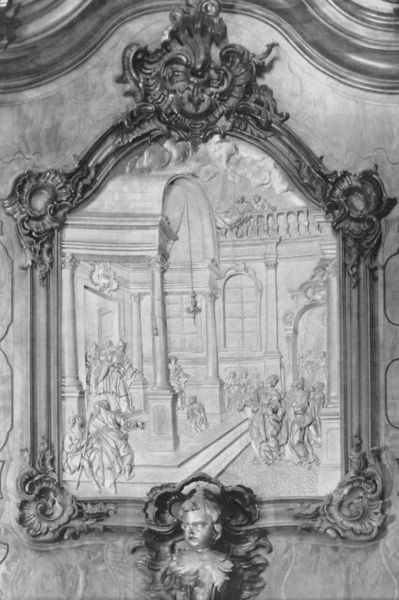
Titel: Zwiefalten, Chorgestühl mit Orgelprospekt
Künstler: Johann Joseph Christian
Standort: Zwiefalten, Abteikirche (EU - D - Schwaben)
Schlagwörter: himmel, kopf, mann, wolken, menschen, stadt, fenster, frau, lampe, licht, marmor, szene, säulen, leute, ornament, wand, architektur, barock, rahmen, sockel, stein, bild, brüstung, kirche, kind, leuchte, engel, putte, balkon, relief, bogen, stab, platz, saal, rundbogen, treppe, bischof, kartusche, büste, floral, ornamente, verzierung, stufen, foto, fotografie, rechteck, palast, balustrade, schwarzweiss, altar, rom, kapitell, schnitzerei, leben, jesus, portikus, priester, muschel, basis, pute, fresco, foro, bildhauer, stiege, kreiz, barokk, kinderkopf, ibarock